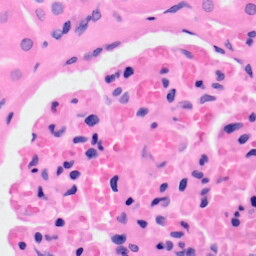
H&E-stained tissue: Kidney